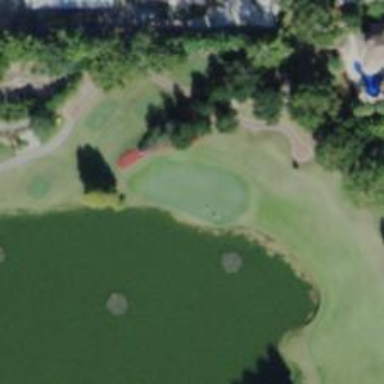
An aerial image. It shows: View of golf hole.